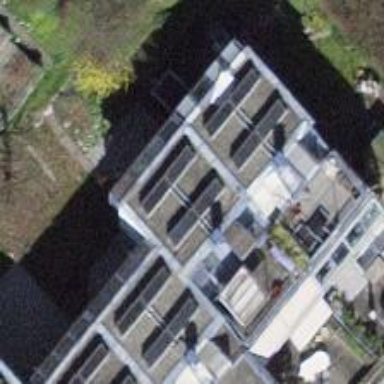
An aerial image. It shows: Solar power generator utilizing photovoltaic technology with solar photovoltaic panels.